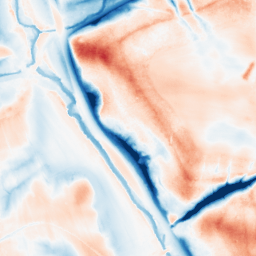
Category: trend_removal
Decomposition family: local_polynomial
Decomposition parameters: window_size: 51
degree: 3
Upsampling method: sinc_hamming
Upsampling parameters: scale: 4
kernel_size: 8
Upsampling scale: 4